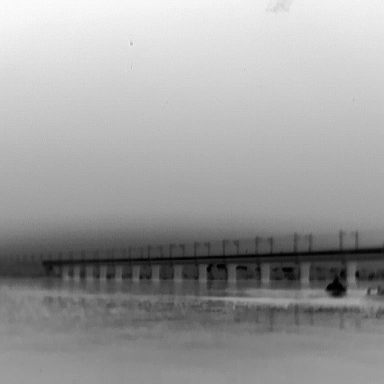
There is a canoe in the infrared image.